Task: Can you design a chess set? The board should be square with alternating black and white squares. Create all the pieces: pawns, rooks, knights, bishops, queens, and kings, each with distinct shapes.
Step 4933:
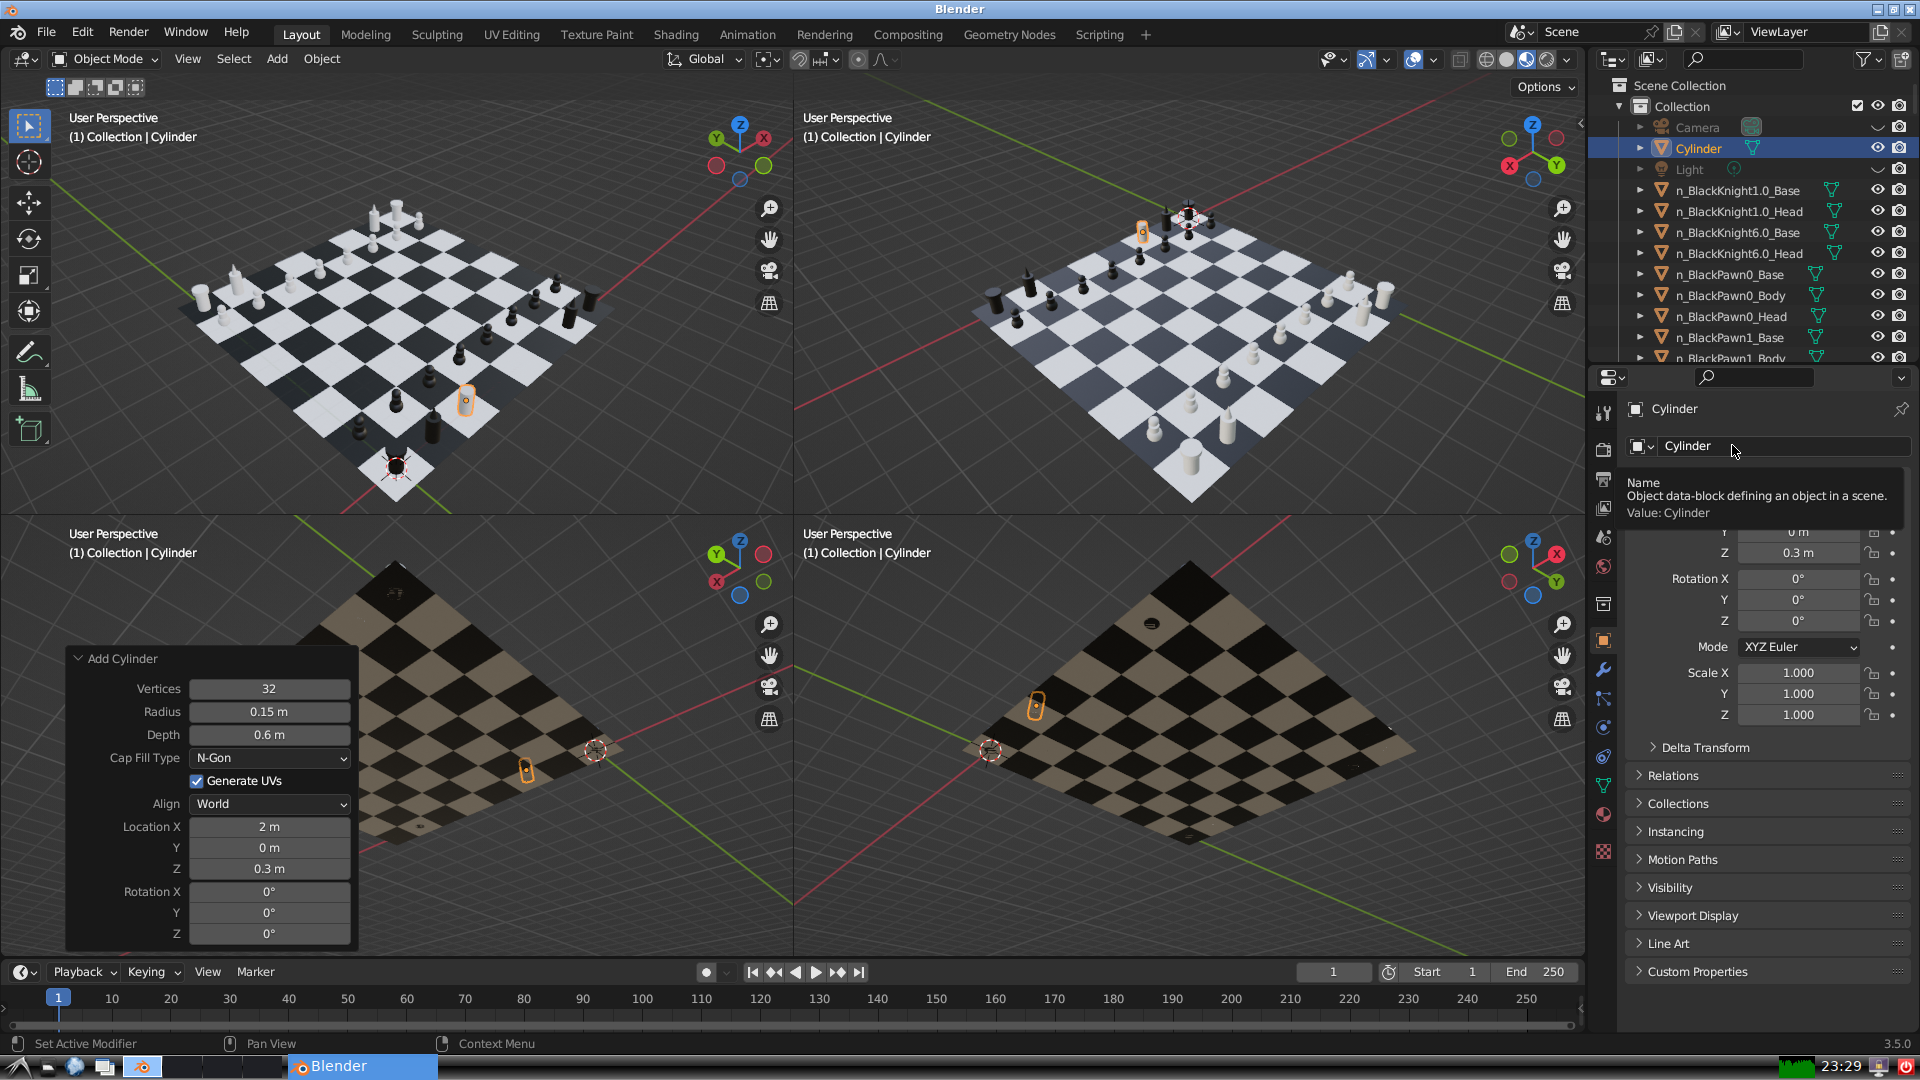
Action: click: no